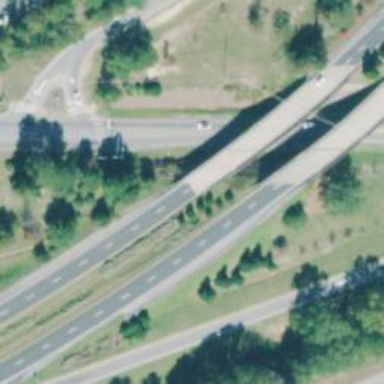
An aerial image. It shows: Motorway bridge.